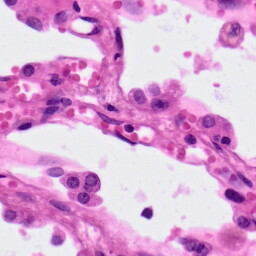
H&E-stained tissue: Lung